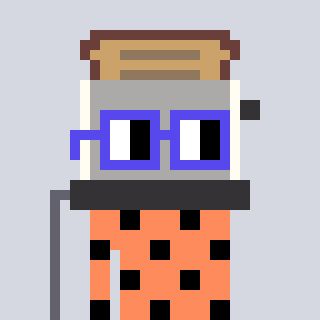
a pixel art character with square blue glasses, a toaster-shaped head and a peachy-colored body on a cool background